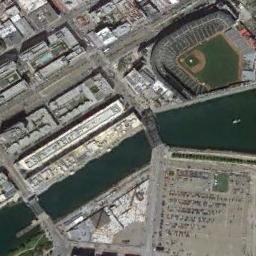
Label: baseball_diamond